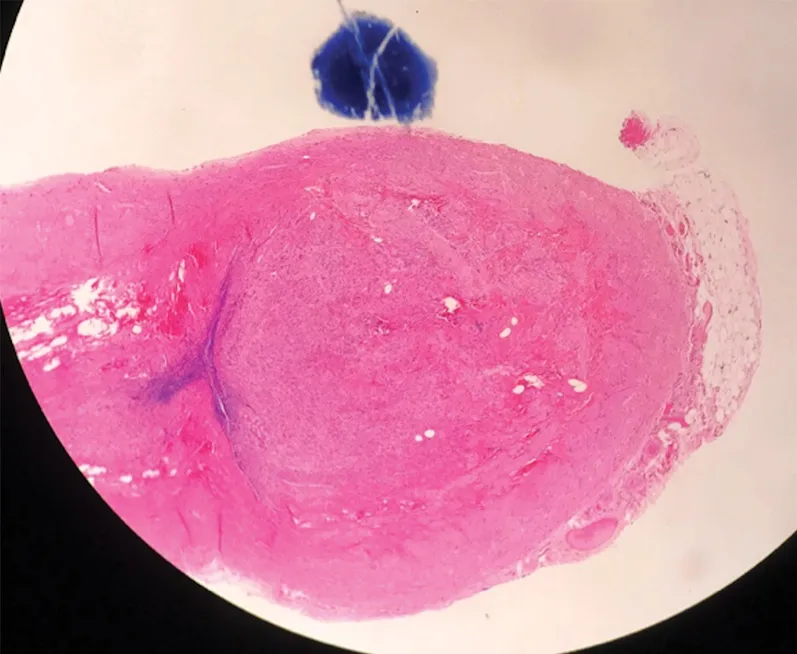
H&E stain demonstrating a mass at the tip of the appendix. H&E, hematoxylin and eosin.
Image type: pathology (h&e)